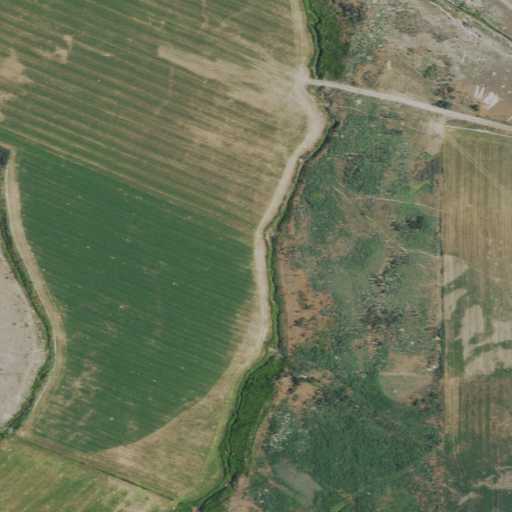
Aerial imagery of valley in Oregon named Hidden Valley containing cultivated crops, pasture, grassland, herbaceous wetlands, shrub, and low intensity development